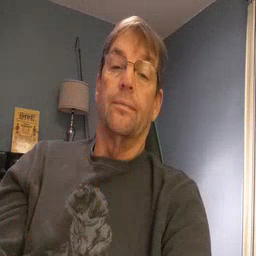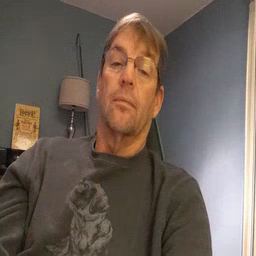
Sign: milk